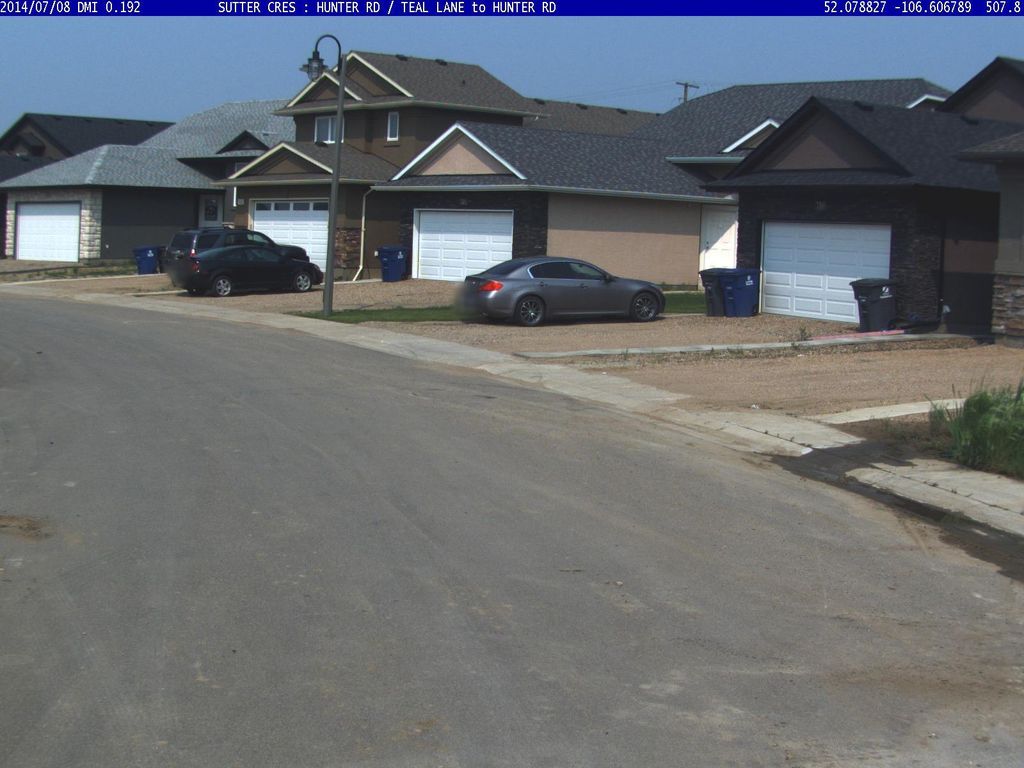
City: saskatoon